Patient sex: M
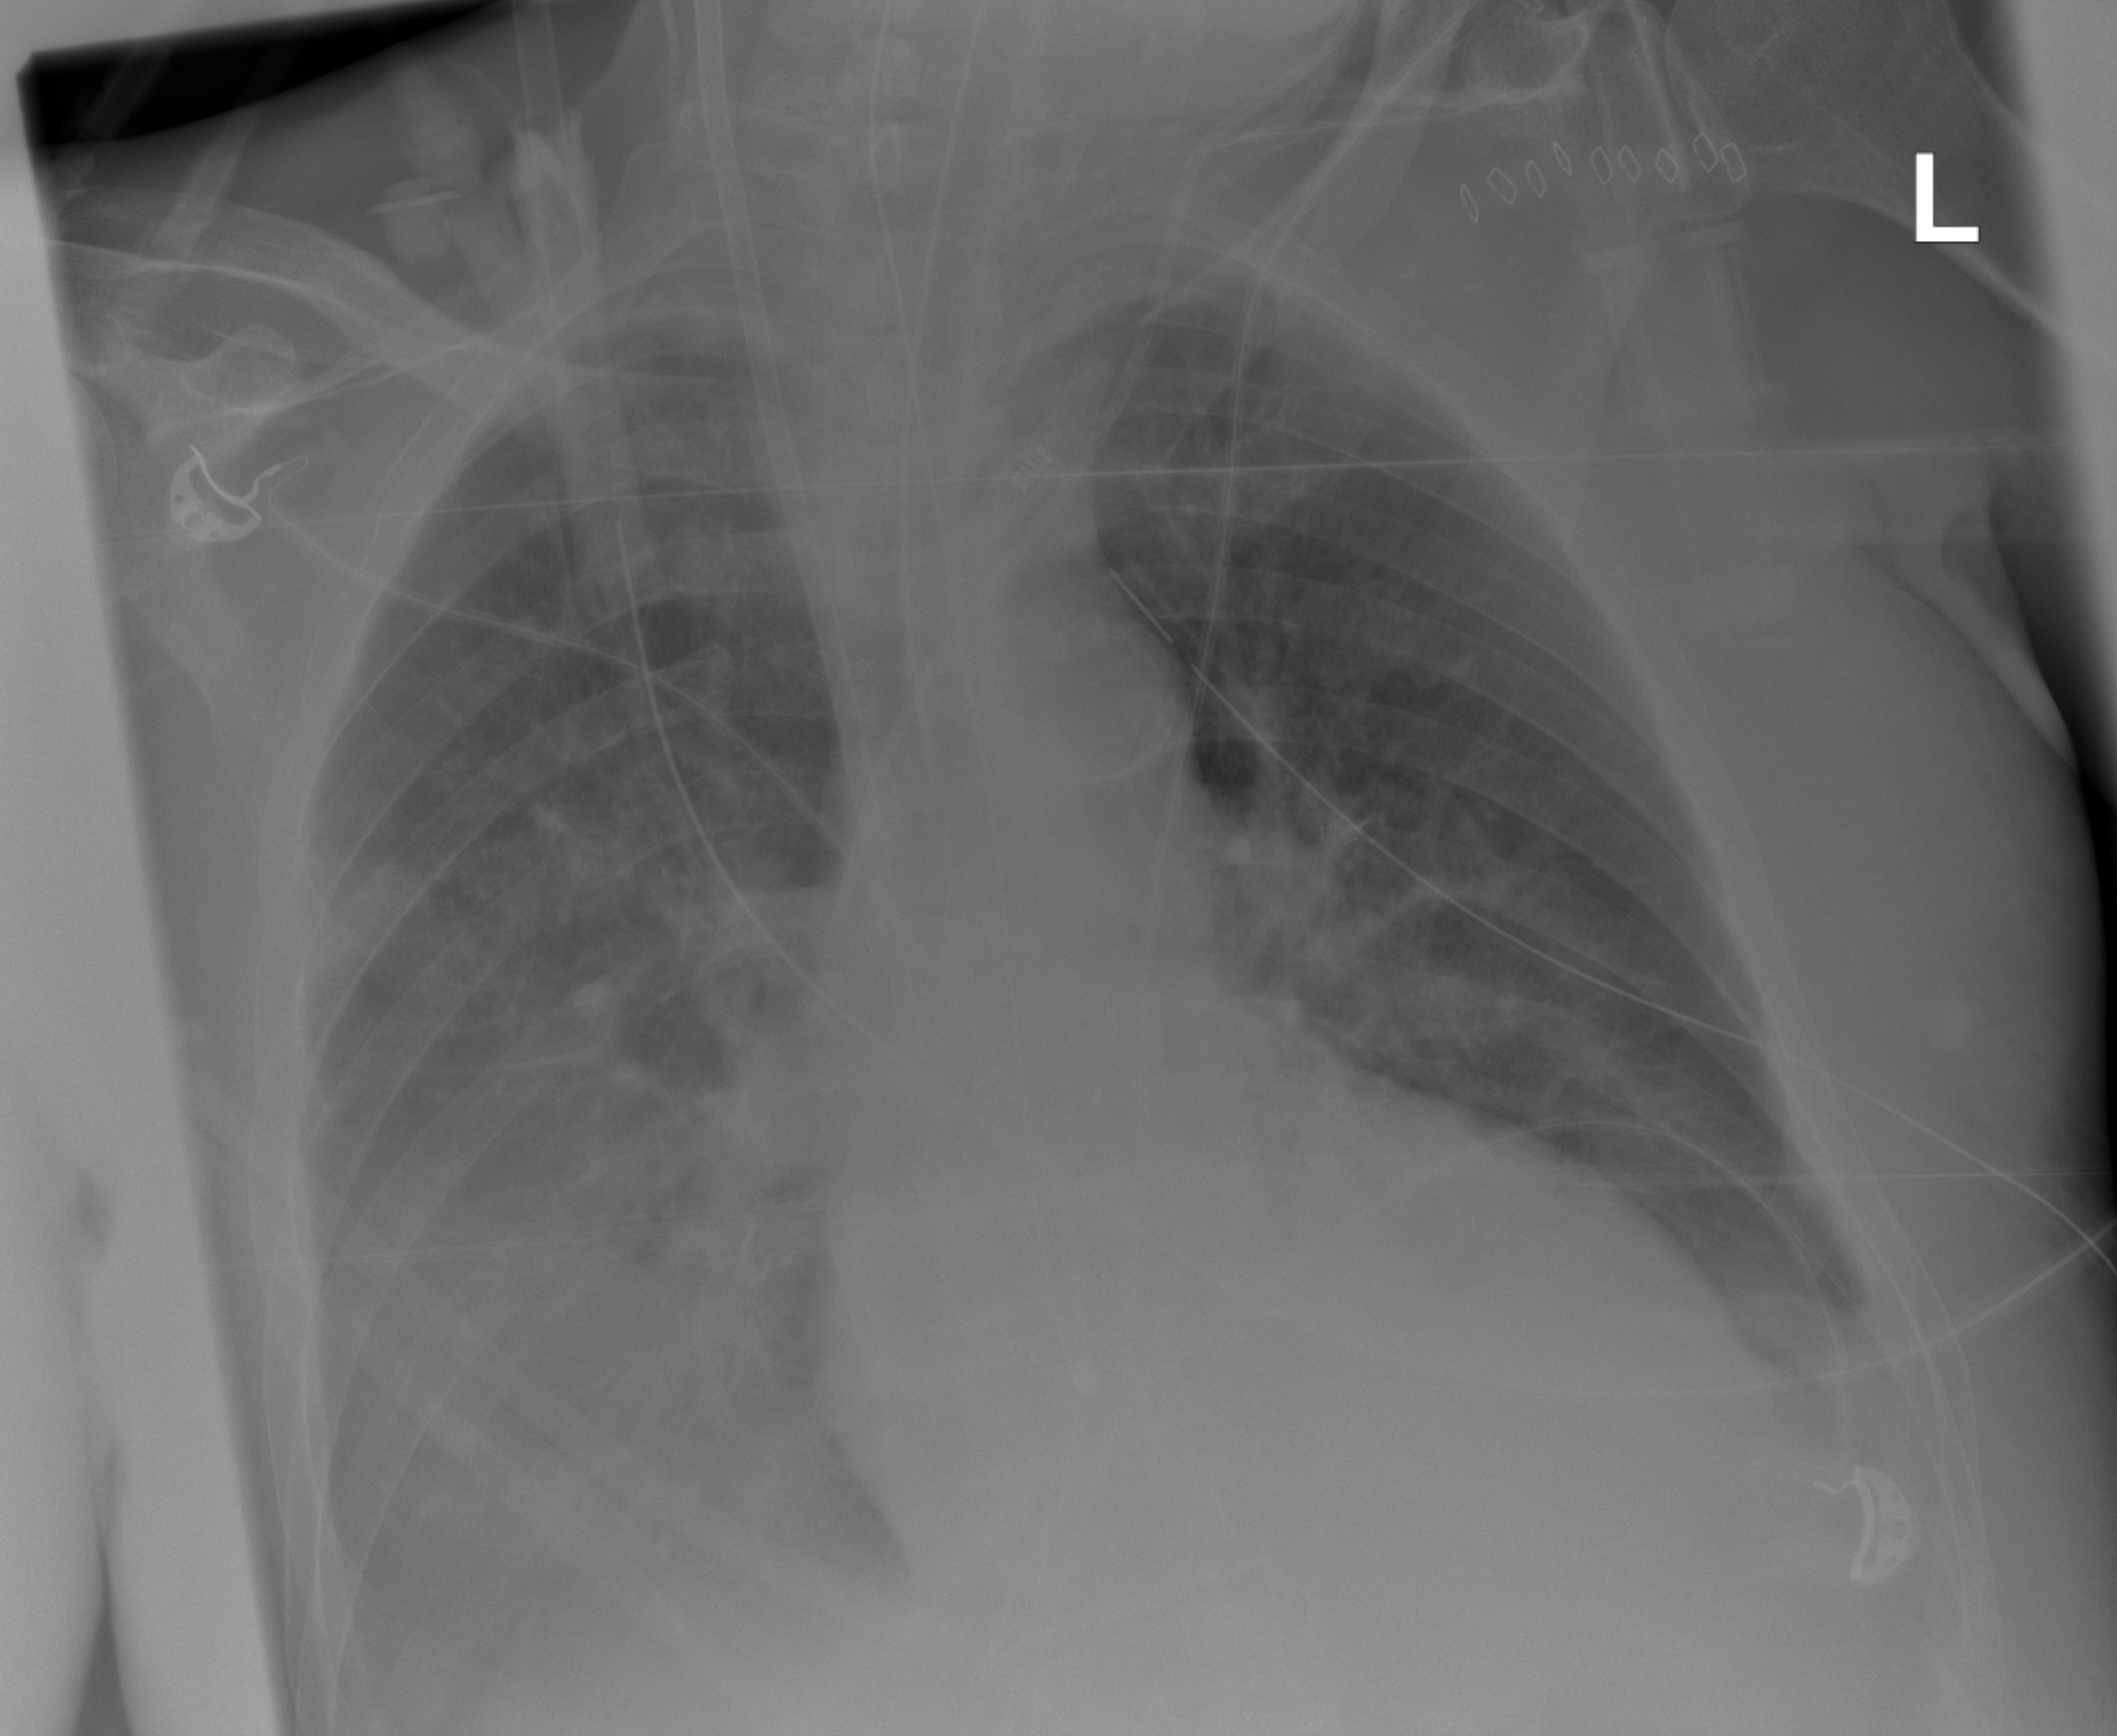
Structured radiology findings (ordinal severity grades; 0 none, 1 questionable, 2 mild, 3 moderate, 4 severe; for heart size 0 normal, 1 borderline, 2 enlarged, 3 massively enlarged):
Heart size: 0
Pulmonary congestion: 1
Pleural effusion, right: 2
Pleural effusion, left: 2
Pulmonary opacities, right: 3
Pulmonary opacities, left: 3
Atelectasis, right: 2
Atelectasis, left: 2